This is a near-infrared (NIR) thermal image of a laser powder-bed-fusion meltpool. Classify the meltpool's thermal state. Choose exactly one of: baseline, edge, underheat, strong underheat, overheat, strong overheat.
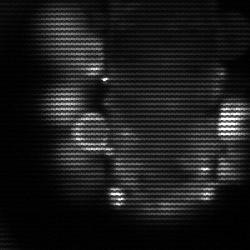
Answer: strong underheat